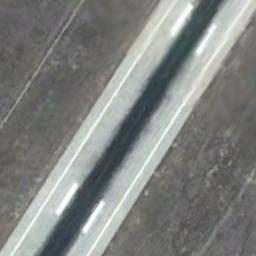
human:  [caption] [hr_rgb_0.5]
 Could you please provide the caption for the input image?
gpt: The runway is on the bare land next to the grass .

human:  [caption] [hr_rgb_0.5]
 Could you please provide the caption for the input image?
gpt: The runway is surrounded by grass .

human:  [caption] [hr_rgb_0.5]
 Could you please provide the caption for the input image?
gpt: The runway goes through the lawn .

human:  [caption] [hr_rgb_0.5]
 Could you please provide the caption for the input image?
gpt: There is brown bare ground next to the runway, With short white lines on the runway .

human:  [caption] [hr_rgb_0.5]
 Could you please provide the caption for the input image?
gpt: There are bare land beside the runway .